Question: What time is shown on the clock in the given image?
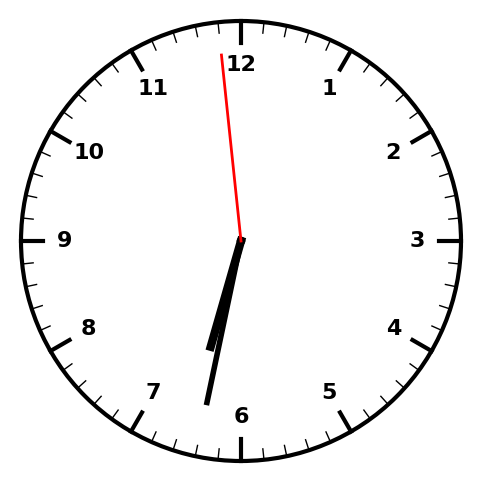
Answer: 06:31:59